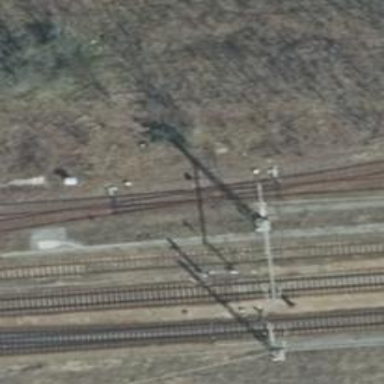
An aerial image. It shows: Railway switch.